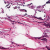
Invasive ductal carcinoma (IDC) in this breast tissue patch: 0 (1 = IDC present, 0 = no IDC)